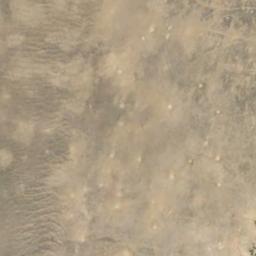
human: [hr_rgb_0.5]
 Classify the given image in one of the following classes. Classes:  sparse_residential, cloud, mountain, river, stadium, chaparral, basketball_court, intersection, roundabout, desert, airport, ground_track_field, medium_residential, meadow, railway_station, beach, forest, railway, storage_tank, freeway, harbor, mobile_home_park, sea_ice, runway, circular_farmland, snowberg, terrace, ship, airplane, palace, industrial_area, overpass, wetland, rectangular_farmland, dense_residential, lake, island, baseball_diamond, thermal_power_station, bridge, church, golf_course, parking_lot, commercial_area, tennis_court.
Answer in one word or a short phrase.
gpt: desert